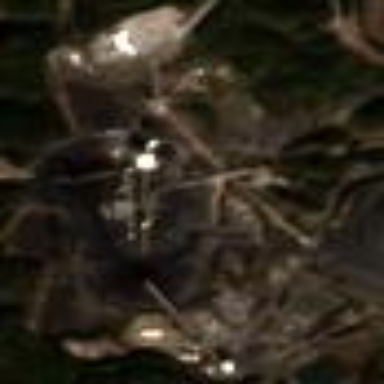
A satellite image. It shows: Industrial area with mineshaft. The mineshaft is man-made structure used for mining activities.